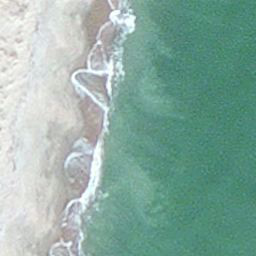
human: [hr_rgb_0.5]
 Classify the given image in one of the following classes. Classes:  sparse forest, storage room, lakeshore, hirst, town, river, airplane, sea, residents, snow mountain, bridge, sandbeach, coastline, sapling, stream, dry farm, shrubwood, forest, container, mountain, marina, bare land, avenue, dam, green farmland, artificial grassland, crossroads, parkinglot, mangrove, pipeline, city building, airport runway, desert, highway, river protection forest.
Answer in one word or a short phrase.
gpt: coastline